Interaction volume radius: 10 \u00c5
Interaction volume height: 20 \u00c5
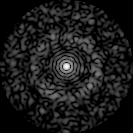
Disorder parameter: 0.8401